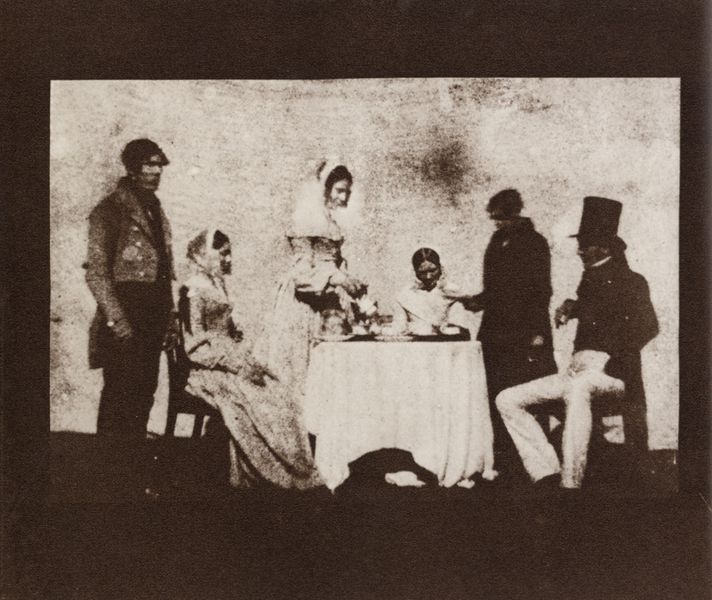
Titel: Gruppe
Künstler: William Henry Fox Talbot
Schlagwörter: dunkel, mann, weiß, frauen, sitzen, damen, frau, hell, kleid, kleider, männer, schwarz, stuhl, stühle, szene, tisch, schleier, gesellschaft, haube, zylinder, alt, jacke, wand, stehen, tischdecke, tischtuch, interieur, sitzend, stehend, decke, familie, gewänder, personen, bühne, theater, zilinder, england, kontrast, mittelscheitel, scheitel, kanne, kopfbedeckung, hosen, essen, frack, braut, drei männer, kaffee, kopftuch, tasse, tee, gehrock, schauspiel, unscharf, foto, fotografie, photographie, hell dunkel, zigeuner, schwarzweiss, jacken, zeremonie, mahl, mahlzeit, besuch, servieren, tischgesellschaft, hochzeit, usa, westen, sechs, armut, fotographie, indien, drei frauen, fotograie, gießen, indianer, bewirtung, talbot, lumiere, klnöpfe, lange belichtungszeit, lunch, mammografie, talbothypie, teegesellschaft, 1900, 1850, familienfotografie 6 personen, damen in weiß, herren dunkel gekleidet, herr rechts mit zylinder und weißer hose, kannetassen, braeutigam, teekränzschen